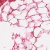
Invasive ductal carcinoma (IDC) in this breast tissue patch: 0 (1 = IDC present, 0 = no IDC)